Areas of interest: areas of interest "Transportation stations"
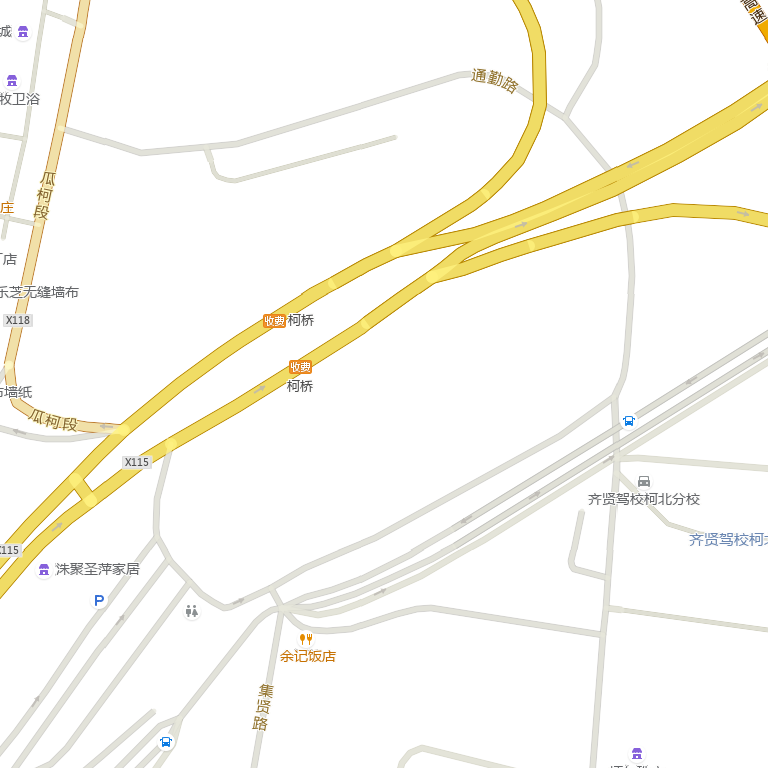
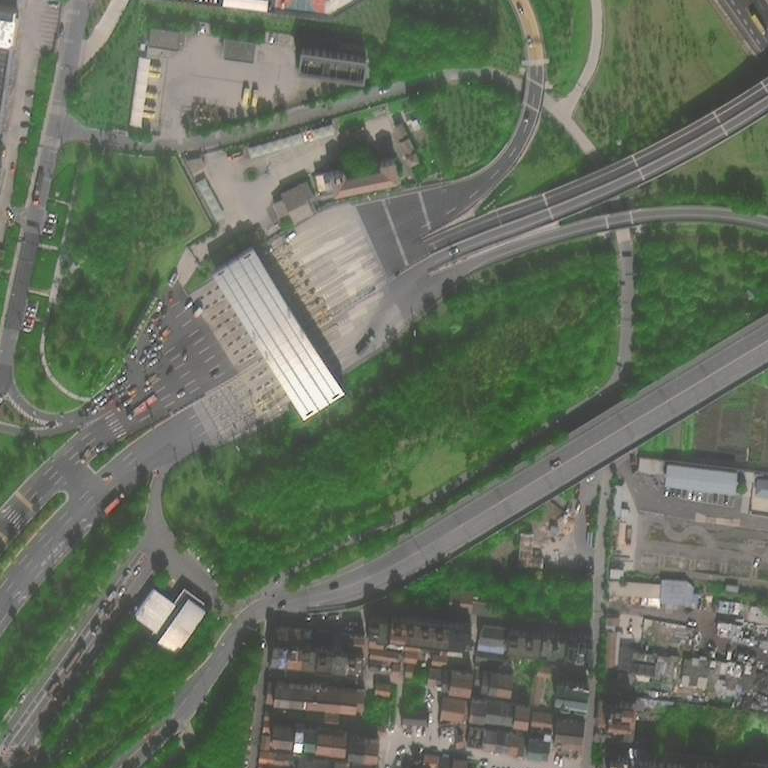